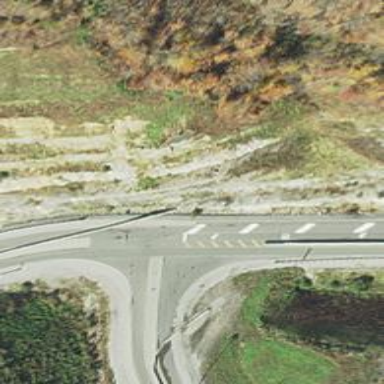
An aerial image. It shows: Expressway designated as secondary road.